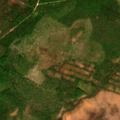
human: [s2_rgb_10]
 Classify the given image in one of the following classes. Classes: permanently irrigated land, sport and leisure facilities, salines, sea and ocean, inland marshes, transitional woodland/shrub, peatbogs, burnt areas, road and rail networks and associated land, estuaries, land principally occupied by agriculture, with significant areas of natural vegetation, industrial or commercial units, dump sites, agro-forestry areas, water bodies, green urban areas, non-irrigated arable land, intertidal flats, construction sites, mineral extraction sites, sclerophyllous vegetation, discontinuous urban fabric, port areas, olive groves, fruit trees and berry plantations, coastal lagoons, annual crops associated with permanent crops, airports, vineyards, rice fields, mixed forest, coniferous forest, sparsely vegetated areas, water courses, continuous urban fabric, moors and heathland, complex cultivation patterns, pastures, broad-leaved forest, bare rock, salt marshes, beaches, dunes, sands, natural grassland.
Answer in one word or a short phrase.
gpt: coniferous forest, mixed forest, transitional woodland/shrub, peatbogs